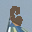
Label: 6